Question: I am using CoreLocation to plot my lat/long. This is displayed as Homer in the attached picture (<URL>. I have 'kCLLocationAccuracyBest' set:
'''
self.locMgr.distanceFilter = kCLDistanceFilterNone;
self.locMgr.desiredAccuracy = kCLLocationAccuracyBest;
'''
When I enable userLocation on the map (blue dot) there appears to be a pretty big difference between the accuracies. The blue dot is alot more accurate to my actual location.
1. How can I improve CoreLocations accuracy to position my MKAnnotations closers to my actual location?
2. Why am I getting this inaccuracy? userLocation is wifi based while Homer is GPS?
Screenshot:

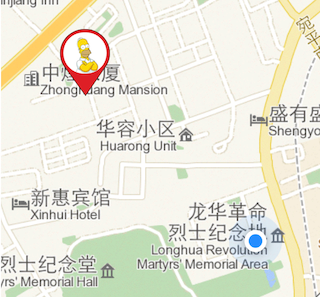
Answer: China offsets the GPS for annotations other then users current location. More information can be found here:
<URL>